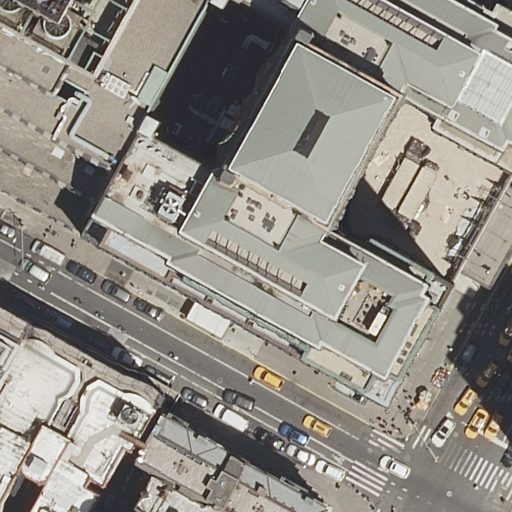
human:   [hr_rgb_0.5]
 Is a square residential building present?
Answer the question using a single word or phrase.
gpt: no

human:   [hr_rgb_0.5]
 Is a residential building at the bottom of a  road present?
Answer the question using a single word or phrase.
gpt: yes

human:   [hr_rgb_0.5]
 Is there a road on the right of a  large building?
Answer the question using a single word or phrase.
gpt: yes

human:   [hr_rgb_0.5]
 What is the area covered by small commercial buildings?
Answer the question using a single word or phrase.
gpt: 0m2

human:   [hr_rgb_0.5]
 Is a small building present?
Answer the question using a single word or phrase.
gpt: yes

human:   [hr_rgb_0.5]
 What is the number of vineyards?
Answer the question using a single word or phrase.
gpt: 0

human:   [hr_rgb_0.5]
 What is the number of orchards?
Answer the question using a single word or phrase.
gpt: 0

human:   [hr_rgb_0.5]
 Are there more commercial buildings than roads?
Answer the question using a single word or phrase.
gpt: no

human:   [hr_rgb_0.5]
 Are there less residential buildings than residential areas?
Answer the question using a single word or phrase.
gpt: no

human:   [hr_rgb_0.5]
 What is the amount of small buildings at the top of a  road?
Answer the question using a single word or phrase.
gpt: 0

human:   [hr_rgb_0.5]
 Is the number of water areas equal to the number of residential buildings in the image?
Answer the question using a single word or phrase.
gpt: no

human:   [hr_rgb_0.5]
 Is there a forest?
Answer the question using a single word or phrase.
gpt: no

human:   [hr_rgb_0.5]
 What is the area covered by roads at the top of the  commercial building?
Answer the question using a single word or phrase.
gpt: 0m2

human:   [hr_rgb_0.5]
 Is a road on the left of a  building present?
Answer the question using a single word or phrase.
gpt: no

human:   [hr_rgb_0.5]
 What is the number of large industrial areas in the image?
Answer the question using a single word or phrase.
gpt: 0

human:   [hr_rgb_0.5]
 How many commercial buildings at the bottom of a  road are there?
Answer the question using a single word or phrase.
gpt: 0

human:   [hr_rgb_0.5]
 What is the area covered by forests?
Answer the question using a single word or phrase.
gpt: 0m2

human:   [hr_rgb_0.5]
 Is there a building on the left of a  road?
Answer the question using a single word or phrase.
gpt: yes

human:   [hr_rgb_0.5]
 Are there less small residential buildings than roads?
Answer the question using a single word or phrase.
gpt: yes

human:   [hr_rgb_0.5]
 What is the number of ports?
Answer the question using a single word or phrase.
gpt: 0

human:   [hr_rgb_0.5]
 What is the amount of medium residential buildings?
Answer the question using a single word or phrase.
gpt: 2

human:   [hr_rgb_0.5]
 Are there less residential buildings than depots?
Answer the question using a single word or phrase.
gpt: no

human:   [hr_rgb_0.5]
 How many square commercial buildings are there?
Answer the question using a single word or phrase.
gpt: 0

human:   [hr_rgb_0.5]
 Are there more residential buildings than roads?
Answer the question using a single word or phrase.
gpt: yes

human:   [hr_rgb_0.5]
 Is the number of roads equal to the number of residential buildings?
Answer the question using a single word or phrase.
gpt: no

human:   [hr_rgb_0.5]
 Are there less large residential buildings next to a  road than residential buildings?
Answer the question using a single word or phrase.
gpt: yes

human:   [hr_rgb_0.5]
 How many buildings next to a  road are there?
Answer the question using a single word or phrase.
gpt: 6

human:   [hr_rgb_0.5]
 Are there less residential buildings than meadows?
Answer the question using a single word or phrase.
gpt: no

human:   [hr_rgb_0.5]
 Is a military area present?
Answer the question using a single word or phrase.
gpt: no

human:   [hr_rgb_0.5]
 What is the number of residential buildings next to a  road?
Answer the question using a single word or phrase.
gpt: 5

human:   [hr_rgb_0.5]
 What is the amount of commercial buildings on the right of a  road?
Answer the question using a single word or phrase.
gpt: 0

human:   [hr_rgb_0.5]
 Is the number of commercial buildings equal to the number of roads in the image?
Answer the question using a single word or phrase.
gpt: no

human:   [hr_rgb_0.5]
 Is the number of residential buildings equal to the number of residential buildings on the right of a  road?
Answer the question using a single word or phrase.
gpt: no

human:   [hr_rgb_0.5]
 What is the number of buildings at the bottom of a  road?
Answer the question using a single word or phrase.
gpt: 3

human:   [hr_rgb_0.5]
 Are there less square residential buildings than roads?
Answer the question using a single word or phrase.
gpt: yes

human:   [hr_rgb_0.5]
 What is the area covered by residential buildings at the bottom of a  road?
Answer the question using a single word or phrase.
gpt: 521m2